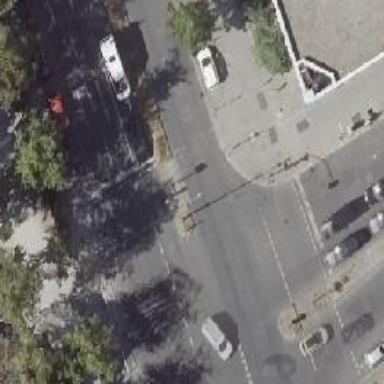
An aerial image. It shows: Footway crossing with traffic signals and central island.